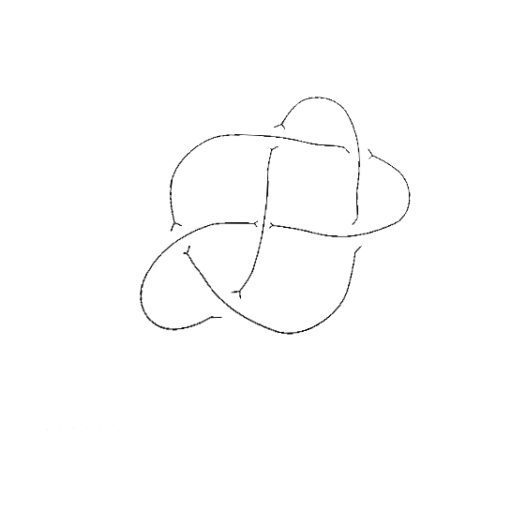
Crossing number: 6